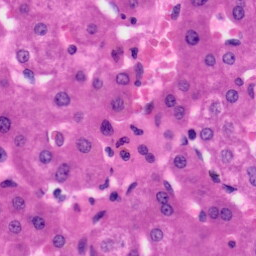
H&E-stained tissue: Liver